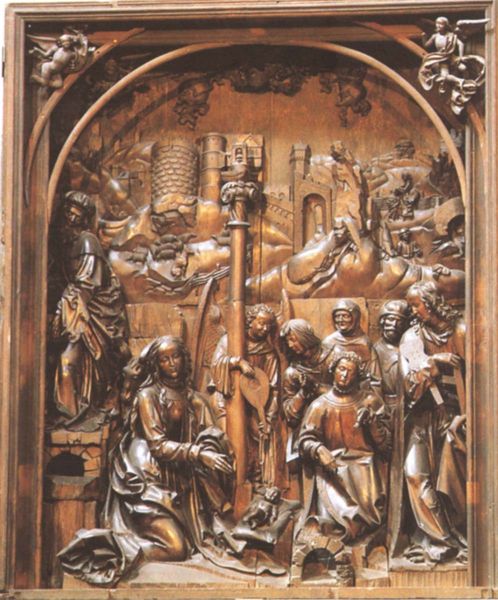
Titel: Altar der Nürnberger Karmeliterkirche mit Relief von der Anbetung des Kindes
Künstler: Veit Stoß
Standort: Bamberg, Dom (EU - D - B)
Schlagwörter: flügel, landschaft, menschen, holz, säule, tür, bart, stein, kirche, kind, personen, esel, turm, engel, relief, bogen, detail, metall, bronze, kupfer, beten, altar, schnitzerei, jesus, christlich, mittelalter, laute, harfe, maria, magdalena, guss, ochse, hirten, josef, verkündigung, geburt, krippe, ochs, propheten, holzschnitzerei, dorfszene